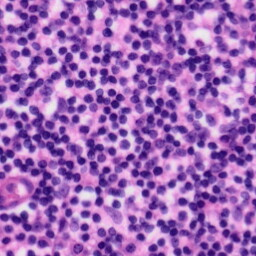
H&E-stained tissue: Tonsil